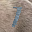
Label: 1